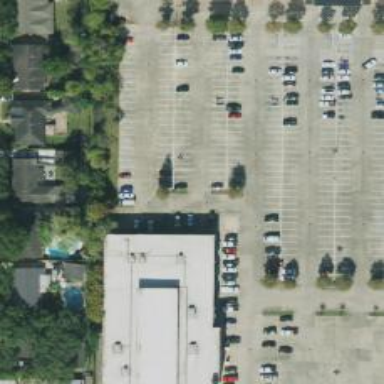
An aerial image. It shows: Parking space is available.